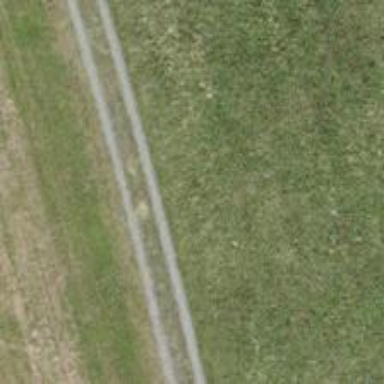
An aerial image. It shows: Pebblestone track with grade4 tracktype.